Question: I have 2 entities that are playing nice together when I am pulling data out of the database, but now that I am trying to save something I am getting a strange error and elimination isn't helping me track down the cause:

'''
public class Booking
{
public virtual int Id { get; set; }
public virtual Int32 bookingID { get; set; }
}
'''
'''
public class BookingLocation
{
public virtual int Id { get; set; }
public virtual Int32 bookingID { get; set; }
public virtual Int32 locationID { get; set; }
public virtual DateTime startDateTime { get; set; }
public virtual DateTime endDateTime { get; set; }
}
'''
'''
public class BookingMap : ClassMap<Booking>
{
public BookingMap()
{
Table("Bookings");
Id(x => x.Id).Column("ID");
Map(x => x.bookingID).Column("BookingID");
HasMany(x => x.BookingLocations)
.KeyColumn("BookingID")
.Not.LazyLoad().Cascade.All();
}
}
'''
'''
public class BookingLocationMap : ClassMap<BookingLocation>
{
public BookingLocationMap()
{
Table("Bookings_Locations");
Id(x => x.Id).Column("ID");
Map(x => x.bookingID).Column("BookingID");
Map(x => x.locationID).Column("LID");
Map(x => x.startDateTime).Column("startdatetime");
Map(x => x.endDateTime).Column("enddatetime");
References(x => x.Booking)
.Column("BookingID")
.Not.LazyLoad().Nullable()
.Cascade.All();
}
}
'''
Any ideas?
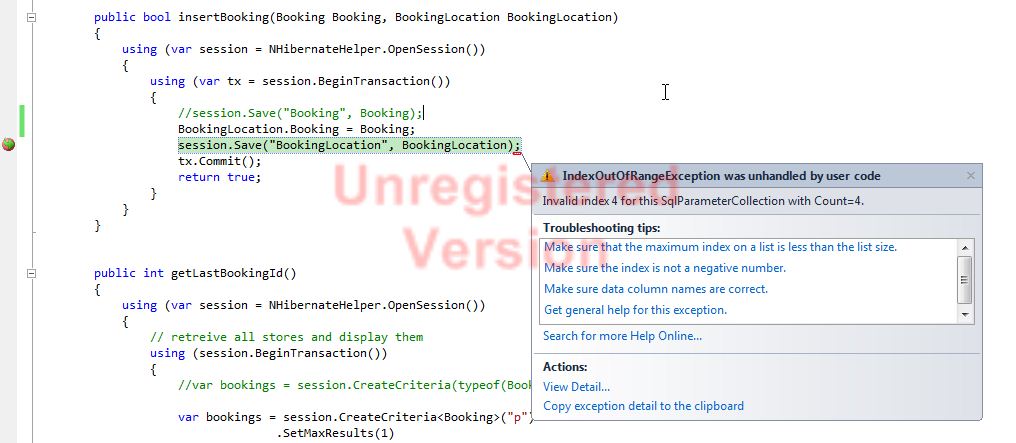
Answer: You are trying to map the same column twice ('BookingId'):
'''
Map(x => x.bookingID).Column("BookingID");
References(x => x.Booking)
.Column("BookingID")
.Not.LazyLoad().Nullable()
.Cascade.All();
'''
If you need to reference the field 'BookingId' you can just use your many to one ('References') 'Booking.BookingId' so your mapping would become:
'''
public class BookingLocationMap : ClassMap<BookingLocation>
{
public BookingLocationMap()
{
Table("Bookings_Locations");
Id(x => x.Id).Column("ID");
Map(x => x.locationID).Column("LID");
Map(x => x.startDateTime).Column("startdatetime");
Map(x => x.endDateTime).Column("enddatetime");
References(x => x.Booking)
.Column("BookingID")
.Not.LazyLoad().Nullable()
.Cascade.All();
}
}
'''
### Example
I have read only access to my collections so I use the following methods to add and remove items from this collection:
'''
public virtual void AddBookingLocation(BookingLocation bookingLocationToAdd)
{
bookingLocationToAdd.Booking = this;
this.bookingLocations.Add(bookingLocationToAdd);
}
public virtual void RemoveBookingLocation(BookingLocation bookingLocationToRemove)
{
this.bookingLocations.Remove(bookingLocationToRemove);
}
'''